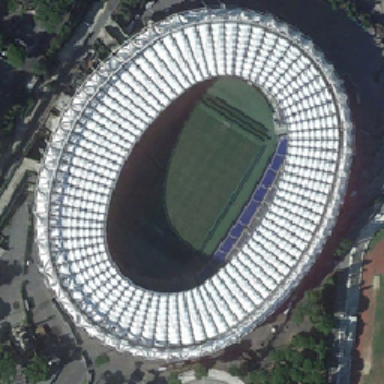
Many green trees surround the stadium in the shape of a white circular runway .